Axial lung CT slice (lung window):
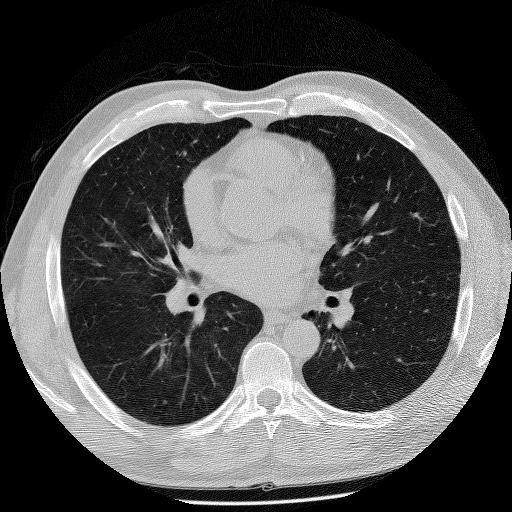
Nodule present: no